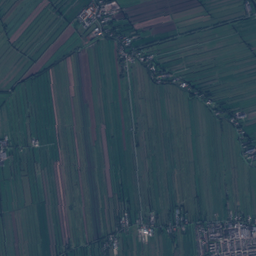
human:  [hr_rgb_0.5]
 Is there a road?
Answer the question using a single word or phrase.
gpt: yes

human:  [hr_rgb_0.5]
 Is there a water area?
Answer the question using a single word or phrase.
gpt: yes

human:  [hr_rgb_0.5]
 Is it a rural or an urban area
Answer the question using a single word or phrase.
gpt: urban

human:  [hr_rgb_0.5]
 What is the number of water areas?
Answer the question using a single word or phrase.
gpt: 326

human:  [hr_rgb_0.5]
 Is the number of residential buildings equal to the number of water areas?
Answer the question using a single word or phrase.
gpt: no

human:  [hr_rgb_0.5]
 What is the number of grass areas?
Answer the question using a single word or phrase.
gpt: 430

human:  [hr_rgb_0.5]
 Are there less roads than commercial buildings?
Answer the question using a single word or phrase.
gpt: no

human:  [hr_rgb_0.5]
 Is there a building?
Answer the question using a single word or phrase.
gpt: yes

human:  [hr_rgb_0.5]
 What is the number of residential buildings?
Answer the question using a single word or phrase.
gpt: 1372

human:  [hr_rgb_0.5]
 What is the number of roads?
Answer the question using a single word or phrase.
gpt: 270

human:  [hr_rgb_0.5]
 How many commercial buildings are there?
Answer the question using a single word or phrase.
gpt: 18

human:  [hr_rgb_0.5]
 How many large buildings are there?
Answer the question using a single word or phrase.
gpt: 1

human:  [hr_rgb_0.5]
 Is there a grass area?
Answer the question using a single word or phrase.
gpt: yes

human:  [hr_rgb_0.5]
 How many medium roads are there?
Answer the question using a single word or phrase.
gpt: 0

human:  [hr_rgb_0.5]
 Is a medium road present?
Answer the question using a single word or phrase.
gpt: no

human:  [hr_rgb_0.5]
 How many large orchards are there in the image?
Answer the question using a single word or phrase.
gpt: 1

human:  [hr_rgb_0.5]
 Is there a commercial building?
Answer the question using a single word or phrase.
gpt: yes

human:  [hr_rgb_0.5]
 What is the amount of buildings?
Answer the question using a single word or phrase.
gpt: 1393

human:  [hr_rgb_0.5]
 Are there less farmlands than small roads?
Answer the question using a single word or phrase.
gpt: yes

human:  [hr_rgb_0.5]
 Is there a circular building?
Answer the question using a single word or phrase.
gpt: yes

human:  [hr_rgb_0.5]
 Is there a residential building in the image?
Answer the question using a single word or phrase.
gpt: yes

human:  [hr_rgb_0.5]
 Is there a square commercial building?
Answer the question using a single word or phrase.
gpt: no

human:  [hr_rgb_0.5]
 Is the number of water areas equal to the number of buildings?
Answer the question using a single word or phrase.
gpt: no

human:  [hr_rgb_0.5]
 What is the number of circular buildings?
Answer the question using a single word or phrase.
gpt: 3

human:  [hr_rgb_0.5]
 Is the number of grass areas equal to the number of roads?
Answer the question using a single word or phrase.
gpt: no

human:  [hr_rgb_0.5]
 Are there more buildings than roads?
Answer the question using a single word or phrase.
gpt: yes

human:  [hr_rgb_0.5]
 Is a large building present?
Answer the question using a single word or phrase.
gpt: yes

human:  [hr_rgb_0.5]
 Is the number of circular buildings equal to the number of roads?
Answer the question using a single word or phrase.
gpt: no

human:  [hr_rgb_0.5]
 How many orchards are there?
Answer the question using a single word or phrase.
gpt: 1

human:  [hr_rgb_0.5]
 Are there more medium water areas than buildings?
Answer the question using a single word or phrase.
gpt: no

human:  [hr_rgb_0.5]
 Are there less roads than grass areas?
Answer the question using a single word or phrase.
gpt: yes

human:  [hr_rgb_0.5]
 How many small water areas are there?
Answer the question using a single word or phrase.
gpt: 184

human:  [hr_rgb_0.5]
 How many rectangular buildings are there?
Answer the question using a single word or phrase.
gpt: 896

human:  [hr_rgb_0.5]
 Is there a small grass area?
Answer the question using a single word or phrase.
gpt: yes

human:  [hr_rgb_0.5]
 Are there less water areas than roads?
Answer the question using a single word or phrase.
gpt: no

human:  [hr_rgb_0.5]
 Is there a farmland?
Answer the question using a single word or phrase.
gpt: yes

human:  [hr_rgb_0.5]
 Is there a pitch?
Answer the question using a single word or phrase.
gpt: yes

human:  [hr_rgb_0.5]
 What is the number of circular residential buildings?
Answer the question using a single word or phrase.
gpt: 3

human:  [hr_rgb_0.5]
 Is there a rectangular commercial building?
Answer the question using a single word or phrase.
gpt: yes

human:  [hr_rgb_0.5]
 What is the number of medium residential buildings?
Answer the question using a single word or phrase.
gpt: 4

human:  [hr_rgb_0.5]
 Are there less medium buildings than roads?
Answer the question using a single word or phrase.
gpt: yes

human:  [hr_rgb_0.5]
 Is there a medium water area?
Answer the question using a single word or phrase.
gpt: yes

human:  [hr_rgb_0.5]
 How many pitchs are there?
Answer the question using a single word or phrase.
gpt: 3

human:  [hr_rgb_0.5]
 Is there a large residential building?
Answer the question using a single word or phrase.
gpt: yes

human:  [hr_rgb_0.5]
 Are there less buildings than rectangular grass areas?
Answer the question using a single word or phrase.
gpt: no

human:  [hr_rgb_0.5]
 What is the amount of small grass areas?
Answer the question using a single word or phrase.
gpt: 44

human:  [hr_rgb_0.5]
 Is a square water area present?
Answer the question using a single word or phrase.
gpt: no

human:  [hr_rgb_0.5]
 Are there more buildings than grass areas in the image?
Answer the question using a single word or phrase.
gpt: yes

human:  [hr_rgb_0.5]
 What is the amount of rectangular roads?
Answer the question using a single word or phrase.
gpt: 0

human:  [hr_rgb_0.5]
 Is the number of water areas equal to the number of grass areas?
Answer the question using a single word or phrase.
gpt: no

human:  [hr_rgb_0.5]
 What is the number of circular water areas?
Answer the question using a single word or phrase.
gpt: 0

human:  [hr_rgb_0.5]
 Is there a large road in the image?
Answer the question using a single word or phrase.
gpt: no

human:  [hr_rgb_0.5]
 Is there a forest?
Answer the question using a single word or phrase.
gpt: yes

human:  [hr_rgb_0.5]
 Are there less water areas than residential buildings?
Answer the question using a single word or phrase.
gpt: yes

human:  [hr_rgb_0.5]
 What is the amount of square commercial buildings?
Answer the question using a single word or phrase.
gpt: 0

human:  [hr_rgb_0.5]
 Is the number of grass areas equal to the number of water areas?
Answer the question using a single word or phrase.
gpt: no

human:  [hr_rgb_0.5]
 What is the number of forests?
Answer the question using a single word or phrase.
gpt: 40

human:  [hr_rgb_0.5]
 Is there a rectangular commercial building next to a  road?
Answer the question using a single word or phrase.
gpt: yes

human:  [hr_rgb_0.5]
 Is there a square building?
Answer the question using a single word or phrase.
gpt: yes

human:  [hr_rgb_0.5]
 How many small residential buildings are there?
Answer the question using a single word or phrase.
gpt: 1367

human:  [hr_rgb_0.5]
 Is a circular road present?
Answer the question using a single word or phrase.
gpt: no

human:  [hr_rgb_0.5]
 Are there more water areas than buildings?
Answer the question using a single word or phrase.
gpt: no

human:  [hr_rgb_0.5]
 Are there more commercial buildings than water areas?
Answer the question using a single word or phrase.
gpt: no

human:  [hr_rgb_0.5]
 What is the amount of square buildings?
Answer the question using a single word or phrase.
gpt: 3